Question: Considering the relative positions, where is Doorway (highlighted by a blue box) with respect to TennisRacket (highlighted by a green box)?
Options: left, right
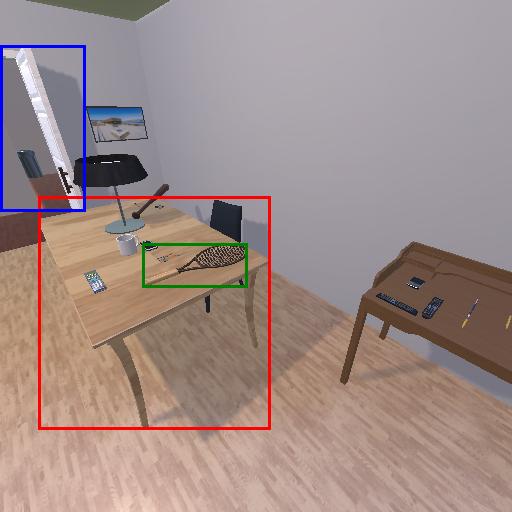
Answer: left